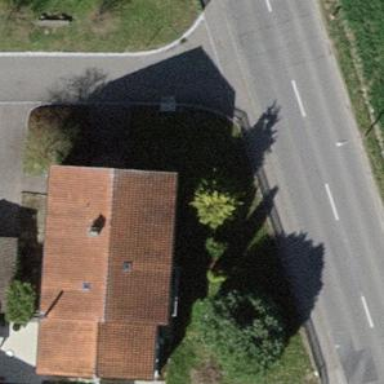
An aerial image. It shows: Simple house.